Question: Count the number of objects in the diagram.
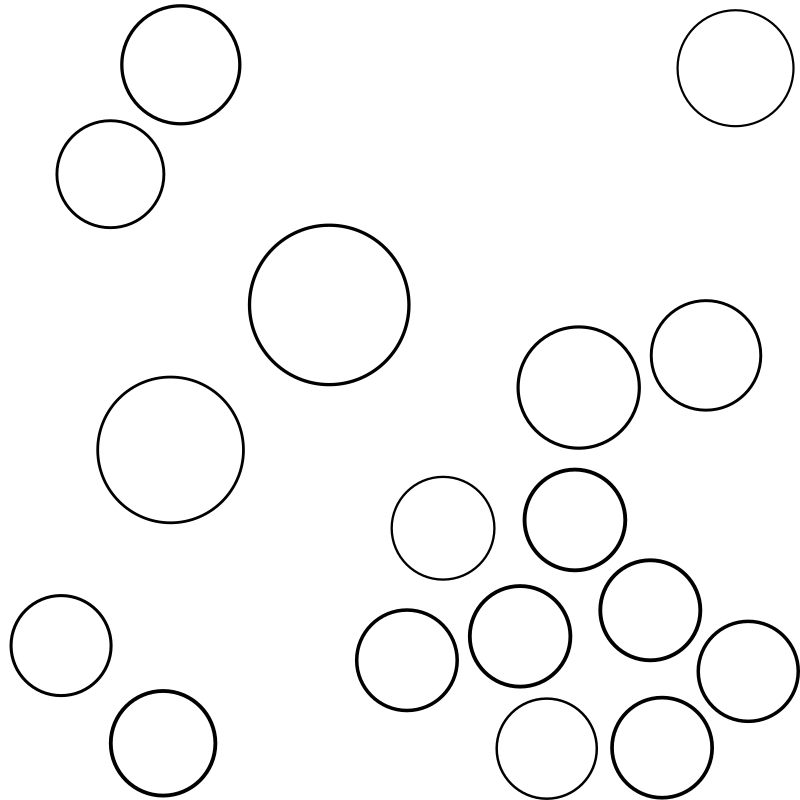
Answer: 17